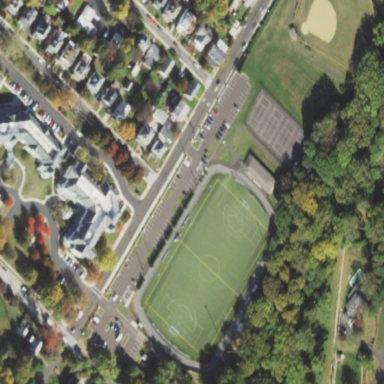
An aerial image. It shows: Artificial turf pitch for soccer and lacrosse.